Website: apple
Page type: address-validator
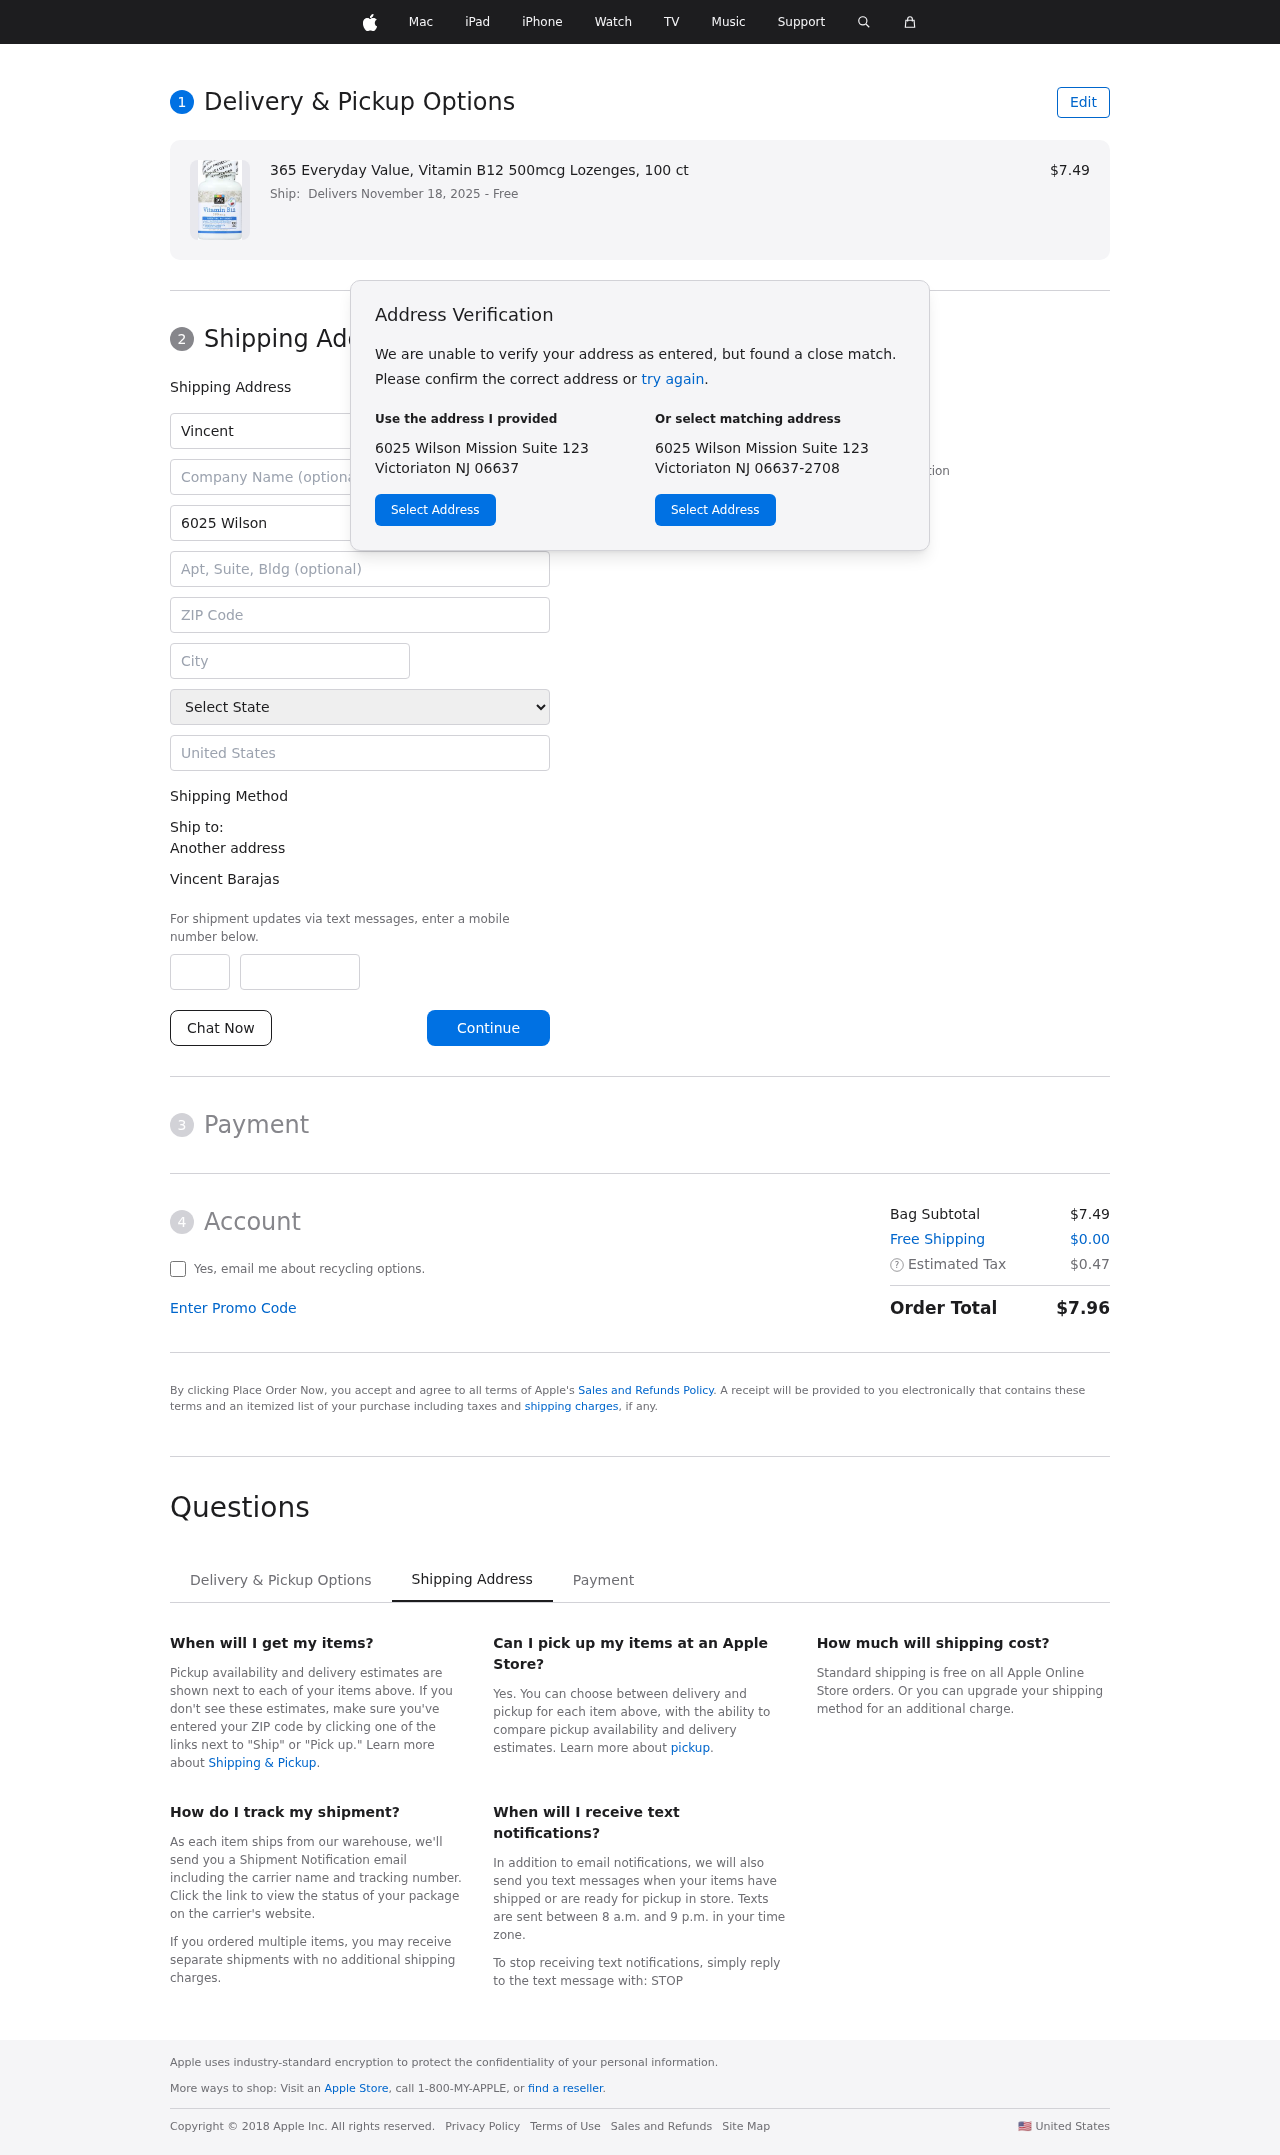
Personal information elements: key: PII_CITY
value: Victoriaton
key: PII_COUNTRY
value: United States
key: PII_FIRSTNAME
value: Vincent
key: PII_FULLNAME
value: Vincent Barajas
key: PII_LASTNAME
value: Barajas
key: PII_PHONE_AREA
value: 919
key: PII_PHONE_SUFFIX
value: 5247
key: PII_POSTCODE
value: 06637
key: PII_STATE
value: New Jersey
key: PII_STREET
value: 6025 Wilson Mission Suite 123
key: PII_CITY_STATE_ZIP
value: Victoriaton NJ 06637
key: PII_STATE_ABBR
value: NJ
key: PII_POSTCODE_FULL
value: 06637
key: PII_POSTCODE_NUMERIC
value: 6637
Product elements: key: PRODUCT1_NAME
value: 365 Everyday Value, Vitamin B12 500mcg Lozenges, 100 ct
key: PRODUCT1_PRICE
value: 7.49
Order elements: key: ORDER_DELIVERY_DATE
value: Delivers November 18, 2025
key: ORDER_SUBTOTAL
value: $7.49
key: ORDER_SHIPPING_COST
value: $0.00
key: ORDER_TAX
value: $0.47
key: ORDER_TOTAL
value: $7.96